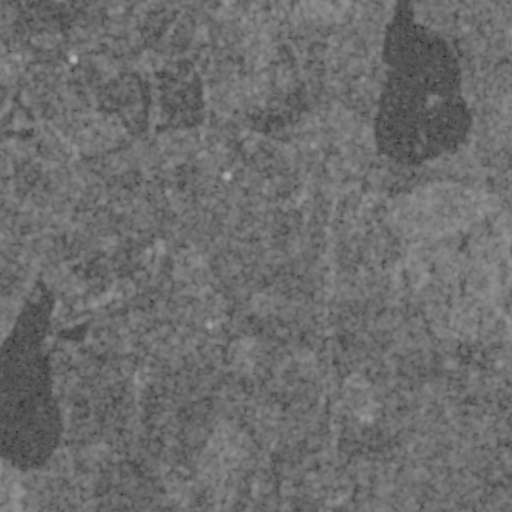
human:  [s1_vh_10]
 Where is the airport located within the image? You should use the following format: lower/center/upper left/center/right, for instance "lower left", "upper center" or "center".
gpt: The airport is located in the center left of the image.
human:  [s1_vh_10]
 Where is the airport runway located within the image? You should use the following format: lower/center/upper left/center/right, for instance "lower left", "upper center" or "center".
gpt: The airport runway is located in the center left of the image.
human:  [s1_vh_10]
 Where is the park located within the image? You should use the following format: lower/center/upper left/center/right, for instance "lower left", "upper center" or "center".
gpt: The park is located in the upper left of the image.
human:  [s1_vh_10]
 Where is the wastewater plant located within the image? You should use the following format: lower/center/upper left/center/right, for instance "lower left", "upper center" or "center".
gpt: The wastewater plant is located in the upper right of the image.
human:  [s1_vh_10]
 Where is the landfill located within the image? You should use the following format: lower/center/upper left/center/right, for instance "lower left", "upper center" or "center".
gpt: There is no landfill in the image.

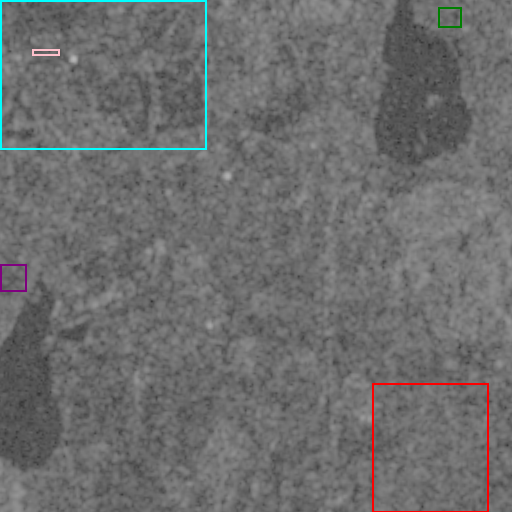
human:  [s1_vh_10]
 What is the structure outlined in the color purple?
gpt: The structure outlined in purple is an airport.
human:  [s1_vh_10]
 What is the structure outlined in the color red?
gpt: The structure outlined in red is a crop field.
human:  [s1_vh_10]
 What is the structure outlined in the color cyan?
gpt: The structure outlined in cyan is a park.
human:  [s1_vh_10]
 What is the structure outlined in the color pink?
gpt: The structure outlined in pink is a parking lot.
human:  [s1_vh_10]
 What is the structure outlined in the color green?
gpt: The structure outlined in green is a wastewater plant.
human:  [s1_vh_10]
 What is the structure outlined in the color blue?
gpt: There is no blue outline.